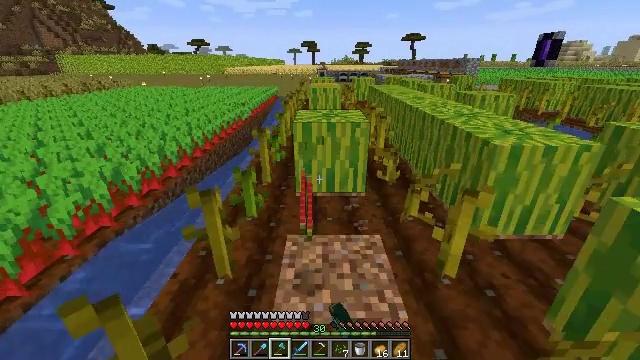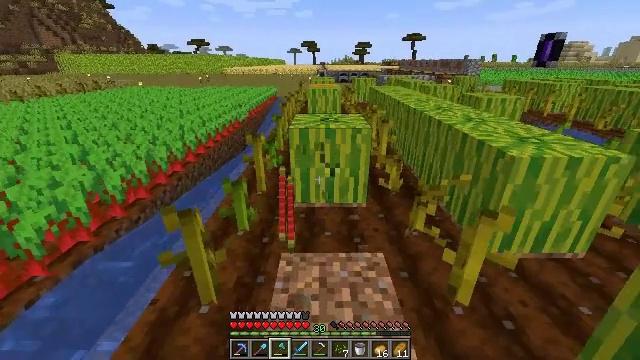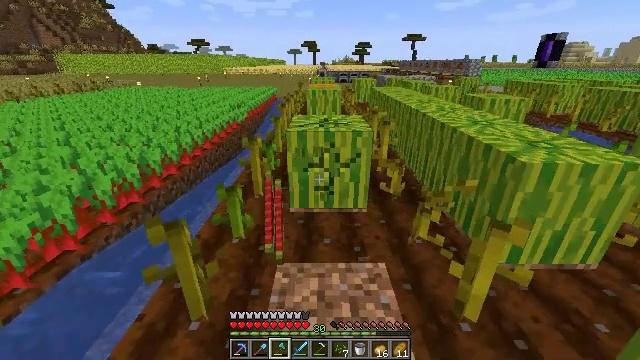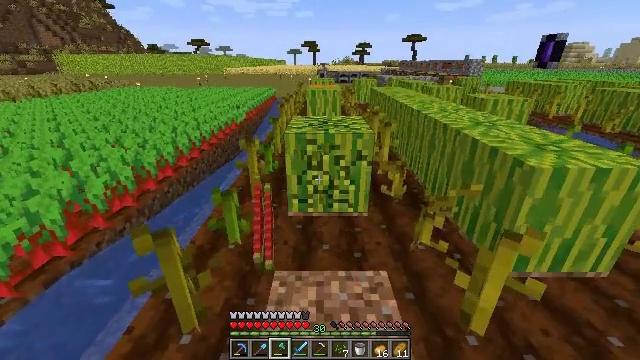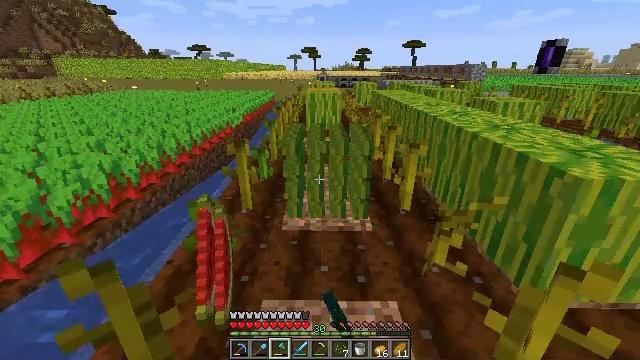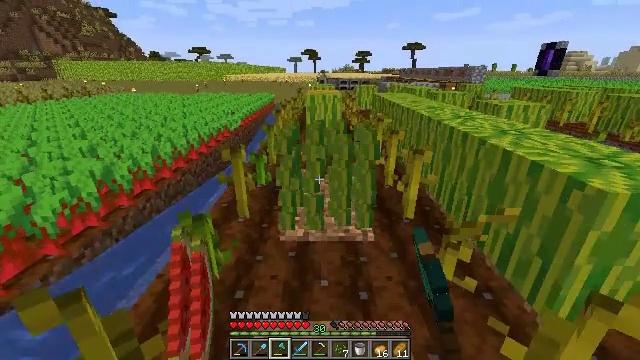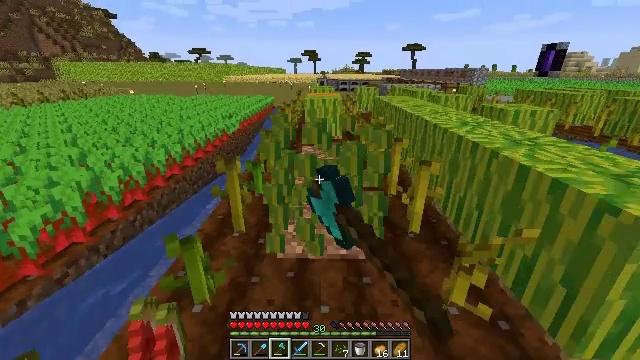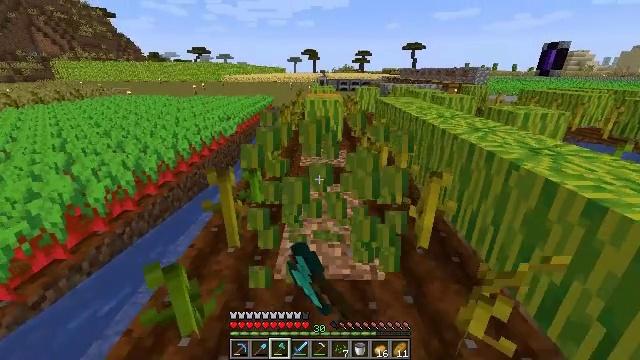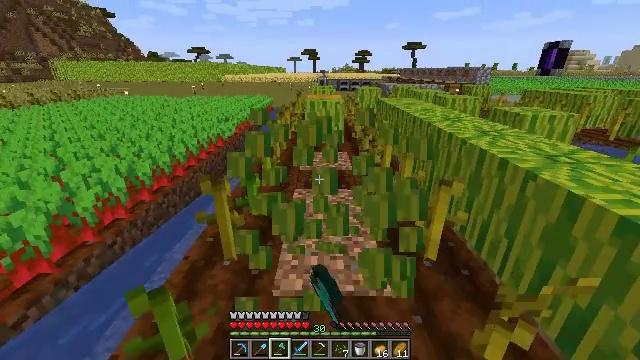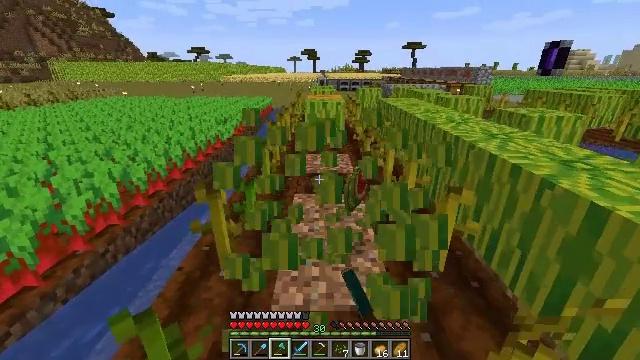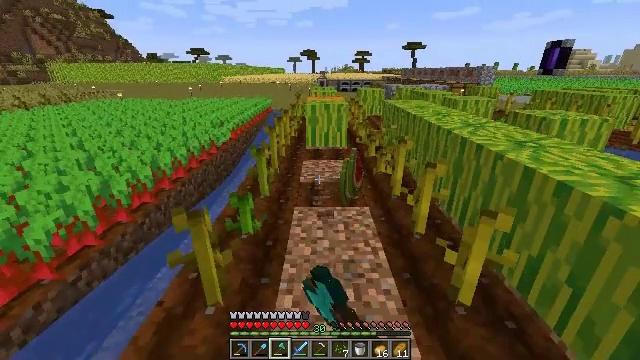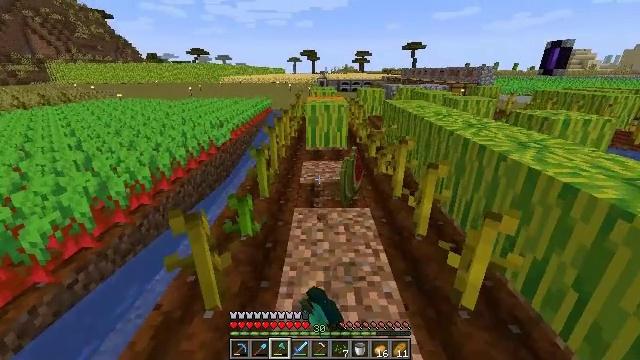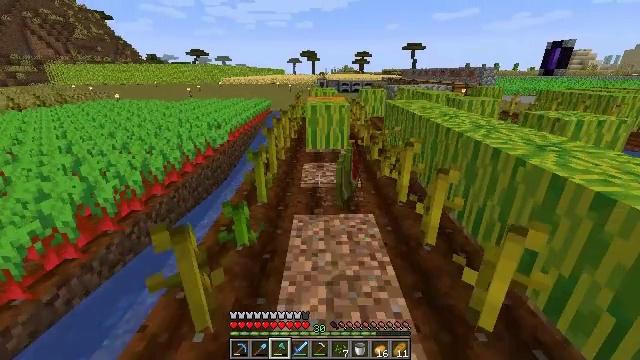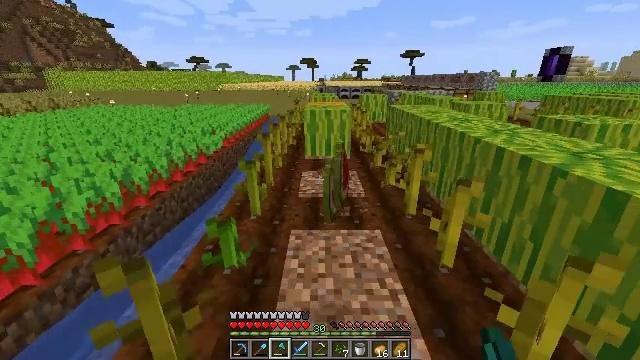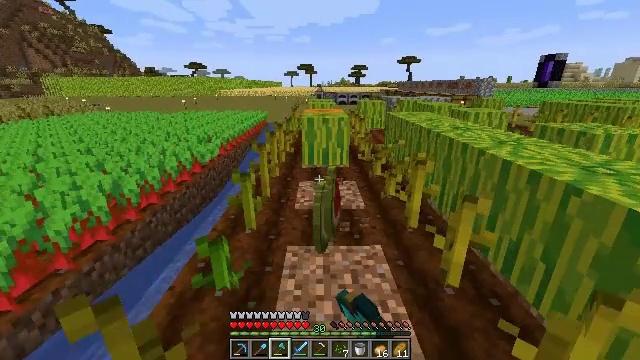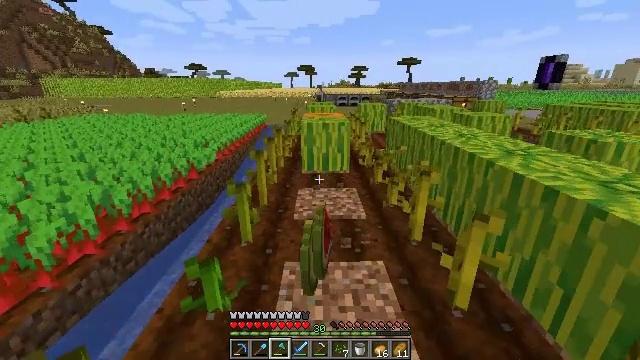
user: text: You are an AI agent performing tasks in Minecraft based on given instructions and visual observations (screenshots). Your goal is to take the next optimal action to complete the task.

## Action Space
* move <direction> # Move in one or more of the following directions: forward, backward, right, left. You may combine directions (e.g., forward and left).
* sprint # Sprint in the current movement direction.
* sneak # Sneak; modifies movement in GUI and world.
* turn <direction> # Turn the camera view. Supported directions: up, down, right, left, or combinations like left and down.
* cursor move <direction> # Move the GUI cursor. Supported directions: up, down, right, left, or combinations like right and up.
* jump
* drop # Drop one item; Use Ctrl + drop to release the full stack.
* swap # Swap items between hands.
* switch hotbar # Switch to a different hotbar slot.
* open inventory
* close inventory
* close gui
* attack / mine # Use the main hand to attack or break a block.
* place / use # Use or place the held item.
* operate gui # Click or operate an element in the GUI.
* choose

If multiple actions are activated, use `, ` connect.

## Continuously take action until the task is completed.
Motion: motion action
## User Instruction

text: Use right equipment to gather melon.
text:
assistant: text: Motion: move forward, attack / mine
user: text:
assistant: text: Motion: move forward, attack / mine
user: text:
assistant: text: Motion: move forward, attack / mine
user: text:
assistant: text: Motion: move forward, attack / mine
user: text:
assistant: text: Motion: move forward, attack / mine
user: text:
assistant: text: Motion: move forward, attack / mine
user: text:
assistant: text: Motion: move forward, attack / mine
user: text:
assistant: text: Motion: move forward, attack / mine
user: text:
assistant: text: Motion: move forward, attack / mine
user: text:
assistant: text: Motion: move forward, attack / mine
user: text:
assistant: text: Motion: move forward, attack / mine
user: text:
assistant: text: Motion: move forward, attack / mine
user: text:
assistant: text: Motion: move forward, turn up, attack / mine
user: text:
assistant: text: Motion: move forward, turn up, attack / mine
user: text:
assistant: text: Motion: move forward, attack / mine
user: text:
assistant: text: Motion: move forward, attack / mine
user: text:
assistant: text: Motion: move forward
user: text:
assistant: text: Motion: move forward
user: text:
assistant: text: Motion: move forward
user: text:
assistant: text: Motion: move forward
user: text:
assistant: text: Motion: move forward
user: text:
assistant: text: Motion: move forward
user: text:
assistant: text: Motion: move forward
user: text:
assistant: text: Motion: move forward
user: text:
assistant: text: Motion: move forward, attack / mine
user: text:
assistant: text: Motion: move forward, attack / mine
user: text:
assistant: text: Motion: move forward, attack / mine
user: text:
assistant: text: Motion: move forward, attack / mine
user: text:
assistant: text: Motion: move forward, attack / mine
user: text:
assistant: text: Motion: move forward, attack / mine